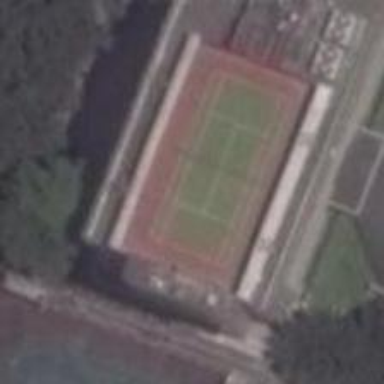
This tennis court is embraced by lush luxuriant plants .